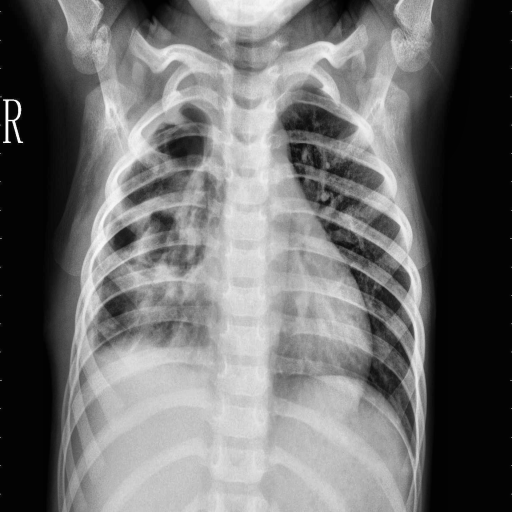
Finding: PNEUMONIA